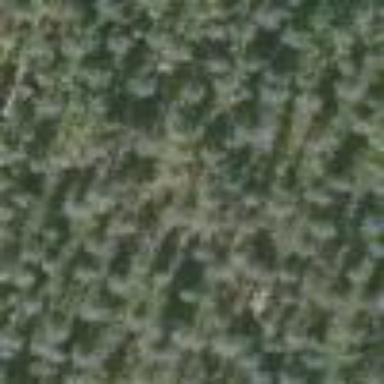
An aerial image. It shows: Woodland with needle-leaved trees.